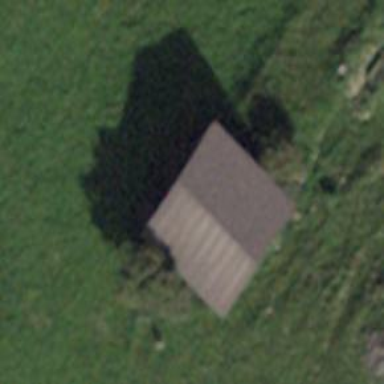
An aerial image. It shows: Farm auxiliary building.